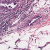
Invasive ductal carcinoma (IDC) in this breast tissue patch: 1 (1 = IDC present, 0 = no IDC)